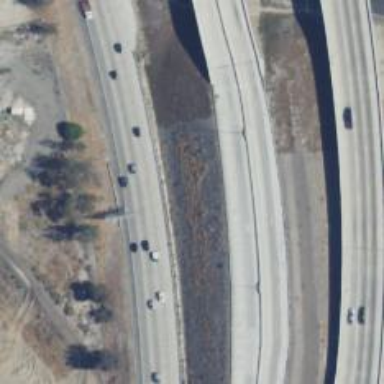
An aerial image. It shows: Motorway with embankment.